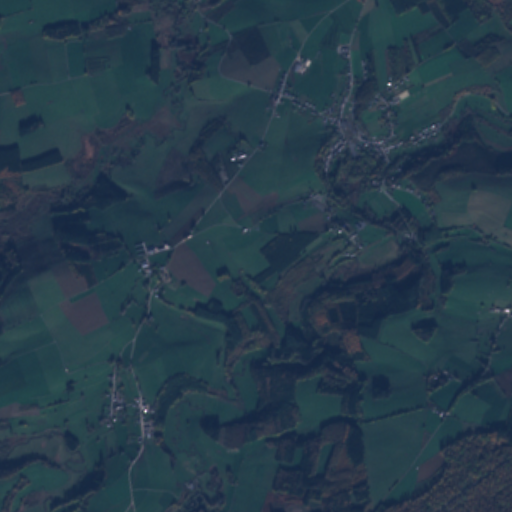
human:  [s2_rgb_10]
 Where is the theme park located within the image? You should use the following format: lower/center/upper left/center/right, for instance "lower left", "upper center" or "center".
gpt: The theme park is located in the lower right of the image.
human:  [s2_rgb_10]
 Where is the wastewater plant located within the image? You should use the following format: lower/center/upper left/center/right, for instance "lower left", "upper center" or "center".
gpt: The wastewater plant is located in the center right of the image.
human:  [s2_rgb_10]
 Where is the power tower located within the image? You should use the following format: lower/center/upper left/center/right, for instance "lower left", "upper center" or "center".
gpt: There is no power tower in the image.